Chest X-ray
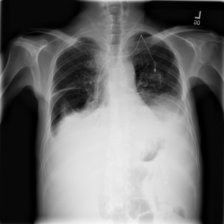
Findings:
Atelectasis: positive
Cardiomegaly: negative
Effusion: positive
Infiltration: negative
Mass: negative
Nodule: negative
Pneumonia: negative
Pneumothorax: positive
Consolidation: negative
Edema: negative
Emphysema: negative
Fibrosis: negative
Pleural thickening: negative
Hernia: negative